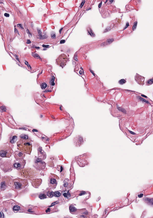
Tumor epithelial tissue: no
Tumor-associated stroma tissue: no
Normal tissue: yes